Question: I have a form generated dynamically from a database table model:

I there a way to save that form to a *.ui file? I want to allow user to edit that form in Qt Designer.
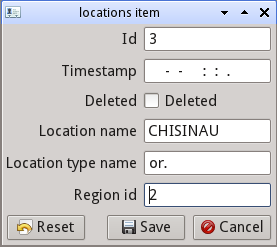
Answer: Presumably there must be some limitations on what your users can add and edit?
If so, then maybe you could take a more structured approach and use <URL>.
Of course, for this to work, you would need to adapt your current procedure for dynamically generating forms so that it also works with 'ui' files.
It looks like <URL> provides an API for both loading and saving widgets as ui files. It is part of the QtDesigner module, which is now included in PyQt4.
Having said that, my brief experimentation with the 'load()' and 'save()' methods did not produce very useful results - but hopefully others will have more luck.
Personally, if I was designing an application like this, I would prefer to generate the ui files myself using a suitable XML library (either Qt's, or one of the several python standard library modules). The structure of a form layout is pretty simple and regular, so the ui files should not be too difficult to replicate. The major benefit of doing things this way is that it allows for complete control over the input and output.